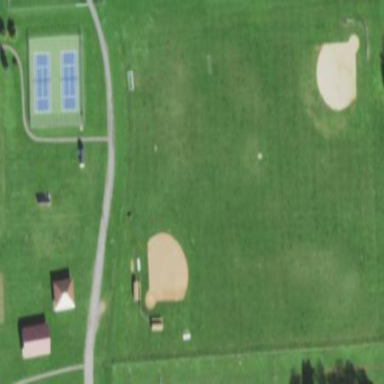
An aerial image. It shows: Baseball pitch for leisure and sports activities.